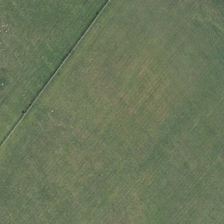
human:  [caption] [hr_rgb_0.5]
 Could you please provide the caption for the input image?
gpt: a small wild road is in a piece of green meadow .

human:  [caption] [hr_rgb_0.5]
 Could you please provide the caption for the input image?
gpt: a small wild road is in a piece of green meadow .

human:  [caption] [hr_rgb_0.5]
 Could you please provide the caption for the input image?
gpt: a small wild road is in a piece of green meadow .

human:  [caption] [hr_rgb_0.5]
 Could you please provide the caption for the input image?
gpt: a small wild road is in a piece of green meadow .

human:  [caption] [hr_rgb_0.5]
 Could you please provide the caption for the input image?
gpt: a small wild road is in a piece of green meadow .